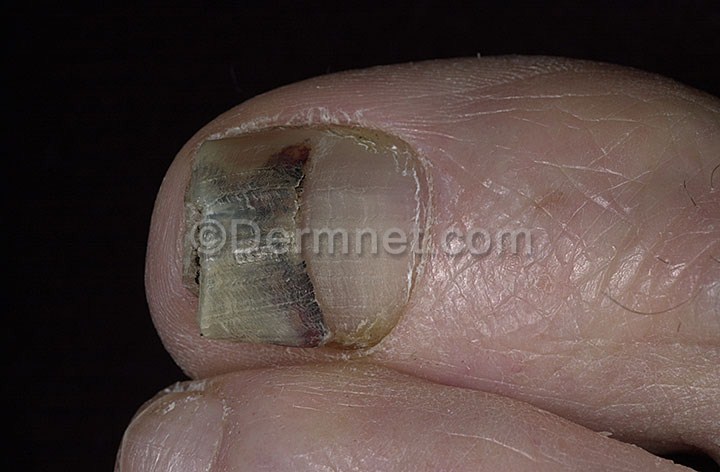
Disease: Nail Fungus and other Nail Disease